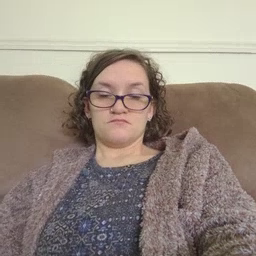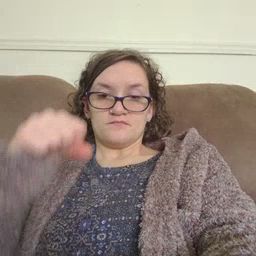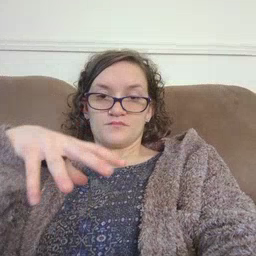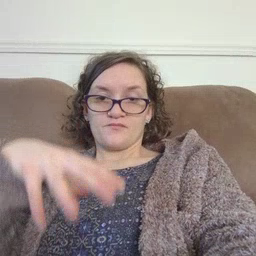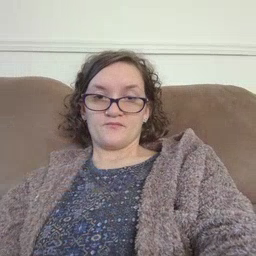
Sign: drop